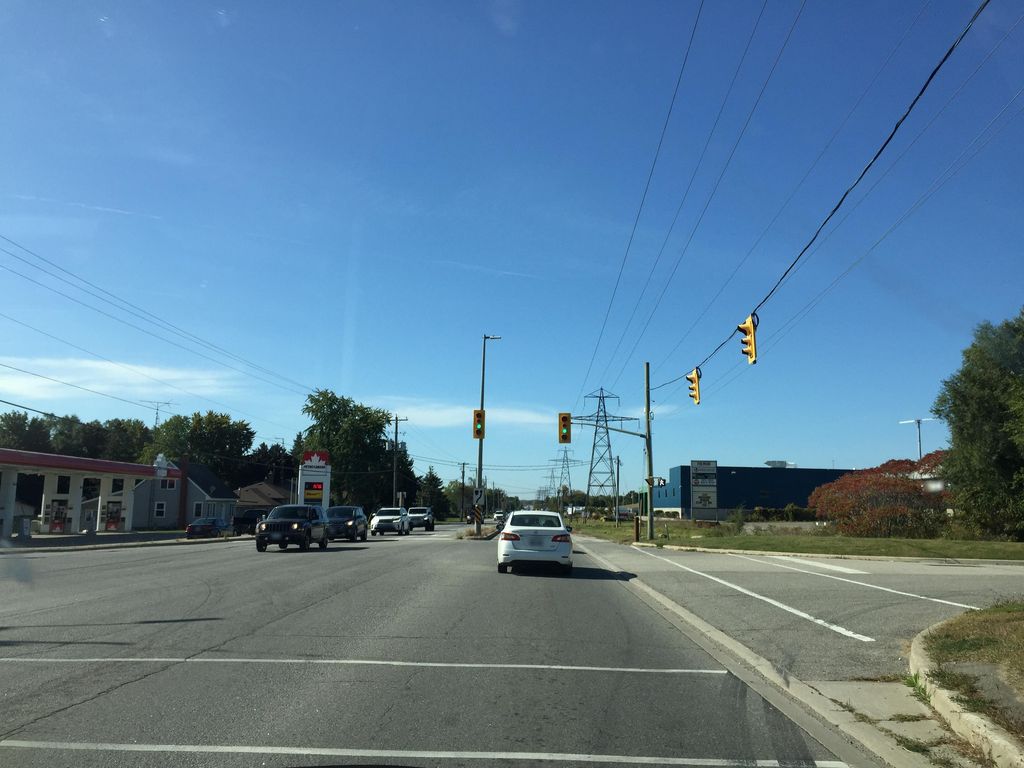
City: kitchener-waterloo